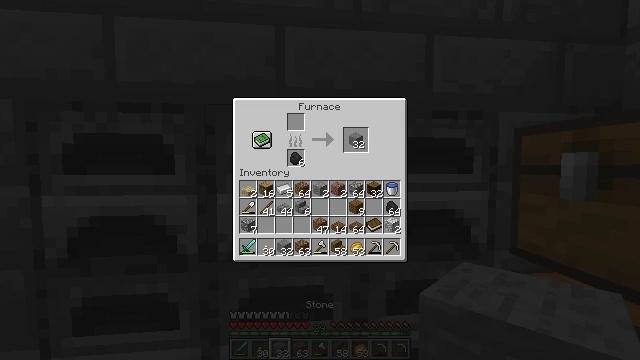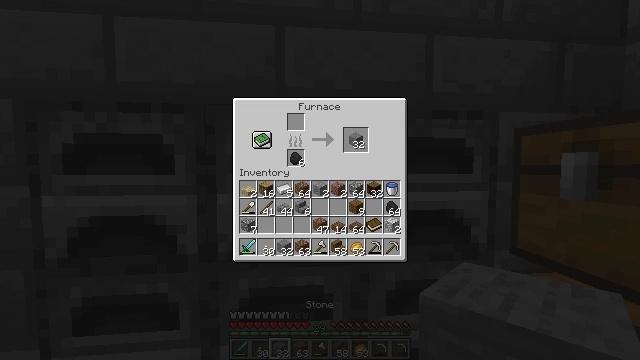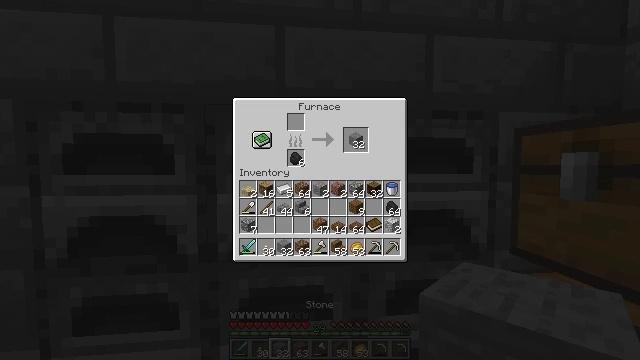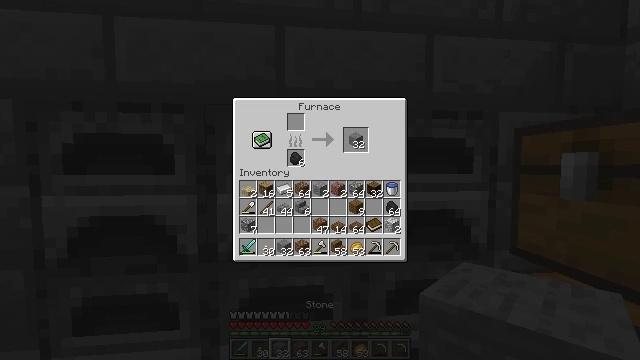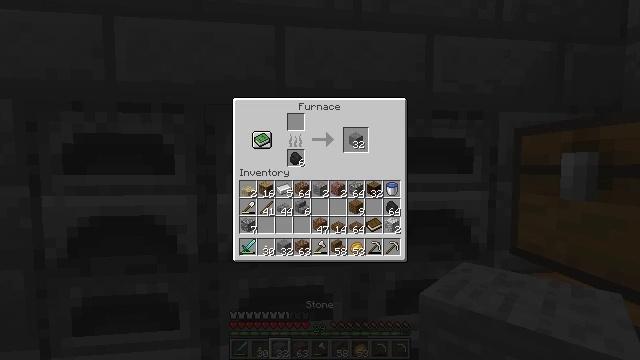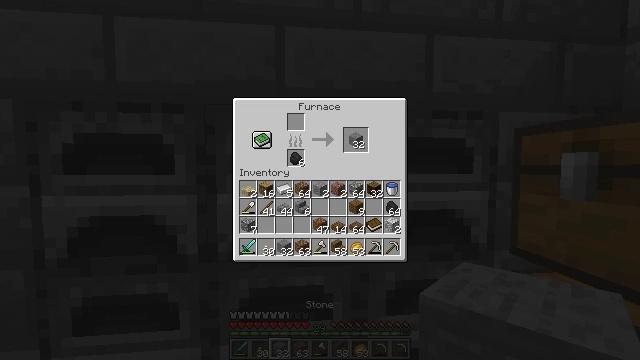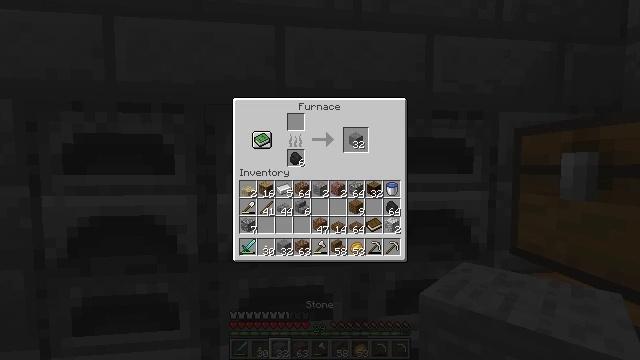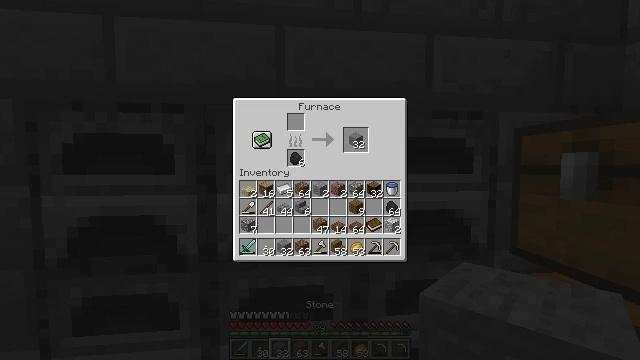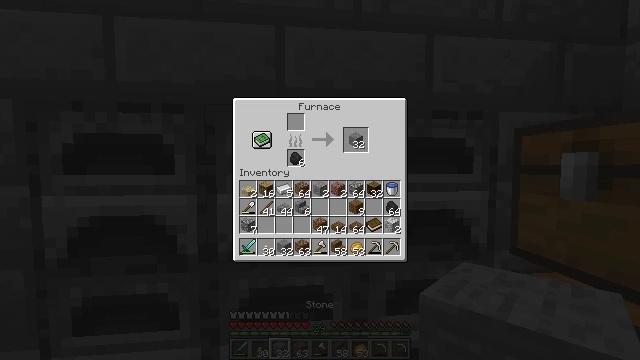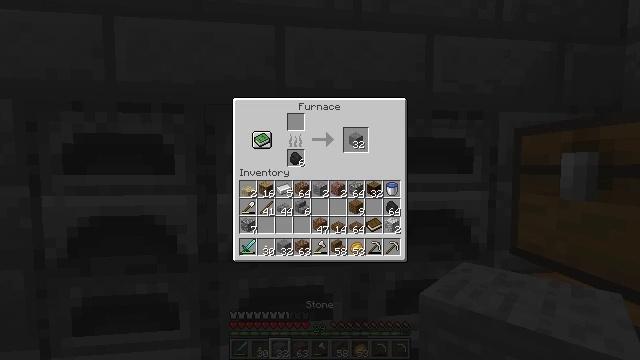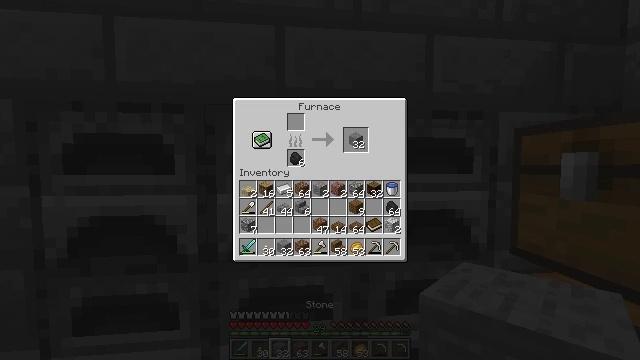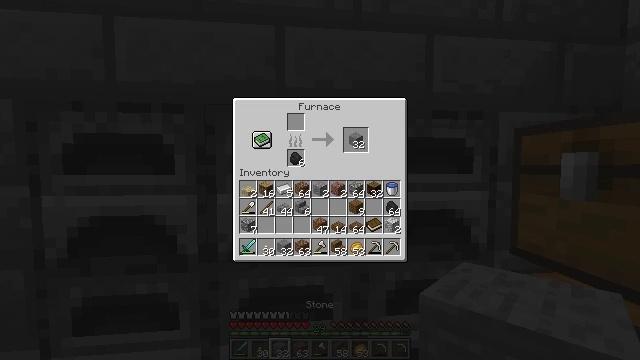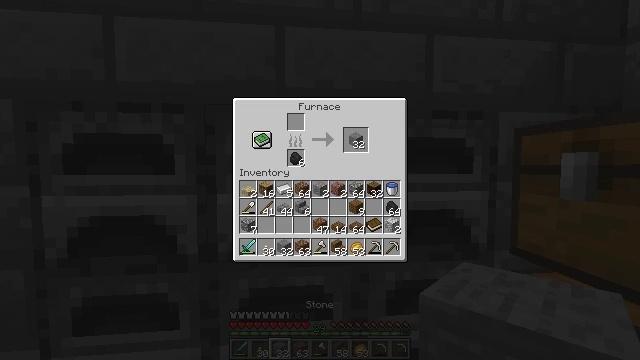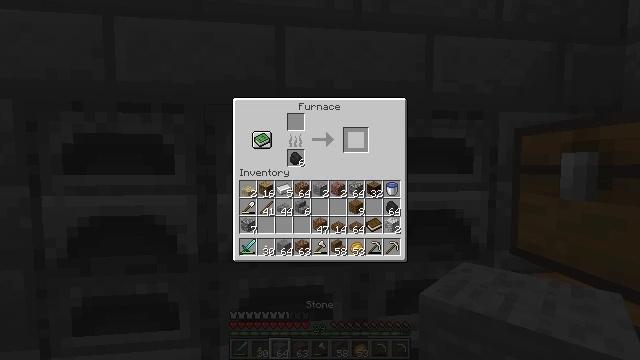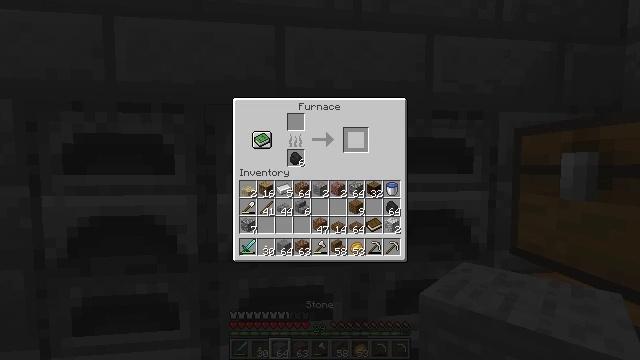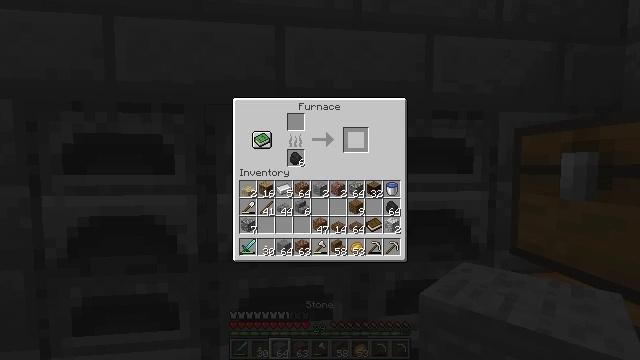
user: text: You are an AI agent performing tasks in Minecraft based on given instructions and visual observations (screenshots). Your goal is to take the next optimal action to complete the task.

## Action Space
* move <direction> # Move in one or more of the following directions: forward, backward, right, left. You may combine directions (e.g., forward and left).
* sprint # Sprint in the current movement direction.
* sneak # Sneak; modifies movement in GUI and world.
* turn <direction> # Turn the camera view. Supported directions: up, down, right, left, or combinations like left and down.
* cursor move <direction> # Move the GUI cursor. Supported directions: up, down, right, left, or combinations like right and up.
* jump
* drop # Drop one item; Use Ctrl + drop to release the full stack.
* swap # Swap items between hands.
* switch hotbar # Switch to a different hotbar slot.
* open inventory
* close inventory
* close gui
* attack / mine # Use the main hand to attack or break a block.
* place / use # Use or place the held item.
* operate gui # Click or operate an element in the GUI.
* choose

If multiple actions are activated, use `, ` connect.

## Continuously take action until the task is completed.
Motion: motion action
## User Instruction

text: Transform cobblestone into stone using a furnace.
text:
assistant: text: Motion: sneak
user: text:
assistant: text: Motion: sneak
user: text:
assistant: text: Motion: sneak, cursor move up
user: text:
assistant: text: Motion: sneak, cursor move right and up
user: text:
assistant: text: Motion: sneak, cursor move right
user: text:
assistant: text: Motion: sneak, operate gui
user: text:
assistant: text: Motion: sneak, operate gui
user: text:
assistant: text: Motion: sneak, operate gui
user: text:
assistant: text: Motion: sneak
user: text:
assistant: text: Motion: sneak
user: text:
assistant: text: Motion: sneak
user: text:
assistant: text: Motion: sneak
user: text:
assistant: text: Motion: sneak, operate gui
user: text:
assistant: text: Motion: sneak, operate gui
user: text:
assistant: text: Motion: sneak
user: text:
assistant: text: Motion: sneak
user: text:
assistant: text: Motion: sneak
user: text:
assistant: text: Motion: sneak
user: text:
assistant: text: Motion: sneak
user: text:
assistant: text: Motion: no_op
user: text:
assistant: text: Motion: no_op
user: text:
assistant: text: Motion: no_op
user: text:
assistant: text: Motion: no_op
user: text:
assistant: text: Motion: cursor move right
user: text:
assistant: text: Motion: turn right, close gui
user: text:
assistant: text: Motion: turn right, open inventory
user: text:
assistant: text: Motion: turn right, open inventory
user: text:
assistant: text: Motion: turn right
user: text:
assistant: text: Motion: use / place
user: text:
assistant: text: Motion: use / place